Question: I want that If my app start first time it should download image from web and store that image in 'Device/Emulator', from 'Device/Emulator' that should be displayed in 'ImageView'.
I have tried in this way :
'''
ImageView myImgView;
@Override
protected void onCreate(Bundle savedInstanceState) {
super.onCreate(savedInstanceState);
setContentView(R.layout.activity_main);
myImgView = (ImageView) findViewById(R.id.imageView1);
new MyAsnyc();
Log.d(MY_TAGT, "AsyncTask Executed.....");
}
private class MyAsnyc extends AsyncTask<Void, Void,Void>{
public File file ;
InputStream is;
private Bitmap bitmap;
protected void doInBackground() throws IOException{
File path = Environment.getExternalStoragePublicDirectory(
Environment.DIRECTORY_PICTURES);
file = new File(path, "DemoPicture.jpg");
try{
// Make sure the Pictures directory exists.
path.mkdirs();
URL url = new URL(BASE_URL);
/* Open a connection to that URL. */
URLConnection ucon = url.openConnection();
/*
* Define InputStreams to read from the URLConnection.
*/
is = ucon.getInputStream();
OutputStream os = new FileOutputStream(file);
byte[] data = new byte[is.available()];
is.read(data);
Log.i(MY_TAGT, "Picture is readable........");
os.write(data);
Log.i(MY_TAGT, "Picture is Saved........");
is.close();
os.close();
}
catch (IOException e) {
Log.d("ImageManager", "Error: " + e);
}
}
@Override
protected Void doInBackground(Void... params) {
// TODO Auto-generated method stub
try {
doInBackground();
} catch (IOException e) {
// TODO Auto-generated catch block
e.printStackTrace();
}
return null;
}
protected void onPostExecute(){
try{
// Tell the media scanner about the new file so that it is
// immediately available to the user.
MediaScannerConnection.scanFile(null,
new String[] { file.toString() }, null,
new MediaScannerConnection.OnScanCompletedListener() {
public void onScanCompleted(String path, Uri uri) {
Log.i("ExternalStorage", "Scanned " + path + ":");
Log.i("ExternalStorage", "-> uri=" + uri);
}
});
}
catch (Exception e) {
// TODO: handle exception
}
/*Here I want to set this image in ImageView*/
bitmap = BitmapFactory.decodeFile(Environment.getExternalStoragePublicDirectory(Environment.DIRECTORY_PICTURES).toString()+"/DemoPicture.jpg");
myImgView.setImageBitmap(bitmap);
}
}
'''
But in this way 'MyAsync' class is not executed, please tell how to do that.
'EDIT' this is my log

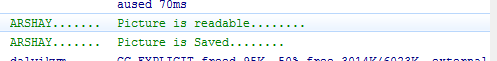
Answer: You must try this :
'''
public class DownloadImage {
public static File getImage(String imageUrl, String fileName){
File file = null;
try {
//set the download URL, a url that points to a file on the internet
//this is the file to be downloaded
URL url = new URL(imageUrl);
Log.d("INFORMATION..", "FILE FOUNDED....");
//create the new connection
HttpURLConnection urlConnection = (HttpURLConnection) url.openConnection();
//set up some things on the connection
urlConnection.setRequestMethod("GET");
urlConnection.setDoOutput(true);
//and connect!
urlConnection.connect();
Log.d("INFORMATION..", "FILE CONECTED....");
//set the path where we want to save the file
//in this case, going to save it on the root directory of the
//sd card.
File SDCardRoot = Environment.getExternalStorageDirectory();
//create a new file, specifying the path, and the filename
//which we want to save the file as.
file = new File(SDCardRoot, fileName);
//this will be used to write the downloaded data into the file we created
FileOutputStream fileOutput = new FileOutputStream(file);
Log.d("INFORMATION..", "WRINTING TO FILE DOWNLOADED...." + file);
//this will be used in reading the data from the internet
InputStream inputStream = urlConnection.getInputStream();
//this is the total size of the file
int totalSize = urlConnection.getContentLength();
//variable to store total downloaded bytes
int downloadedSize = 0;
//create a buffer...
byte[] buffer = new byte[1024];
int bufferLength = 0; //used to store a temporary size of the buffer
//now, read through the input buffer and write the contents to the file
while ( (bufferLength = inputStream.read(buffer)) > 0 ) {
//add the data in the buffer to the file in the file output stream (the file on the sd card
fileOutput.write(buffer, 0, bufferLength);
//add up the size so we know how much is downloaded
downloadedSize += bufferLength;
Log.d("INFORMATION..", "FILE DOWNLOADED....");
//this is where you would do something to report the prgress, like this maybe
//updateProgress(downloadedSize, totalSize);
}
//close the output stream when done
fileOutput.close();
Log.d("INFORMATION..", "FILE DOWNLOADING COMPLETED....");
//catch some possible errors...
} catch (MalformedURLException e) {
e.printStackTrace();
} catch (IOException e) {
e.printStackTrace();
}
return file;
}
}
'''
Call this 'DownloadImage.getImage(String imageUrl, String fileName)' in 'MainActivity.java' like this :
'''
public class MainActivity extends Activity {
@Override
protected void onCreate(Bundle savedInstanceState) {
super.onCreate(savedInstanceState);
setContentView(R.layout.activity_main);
ImageView imageView = (ImageView) findViewById(R.id.imageView1);
String url = "http://4.bp.blogspot.com/-8v_k_fOcfP8/UQIL4ufghBI/AAAAAAAAEDo/9ffRRTM9AnA/s1600/android-robog-alone.png";
String file = DownloadImage.getImage(url, "My Image.jpg").toString();
// Get file path on device and set it to imageView
Bitmap bitmap = BitmapFactory.decodeFile(file);
imageView.setImageBitmap(bitmap);
}
}
'''
I think this what you are looking for! hope this will help you